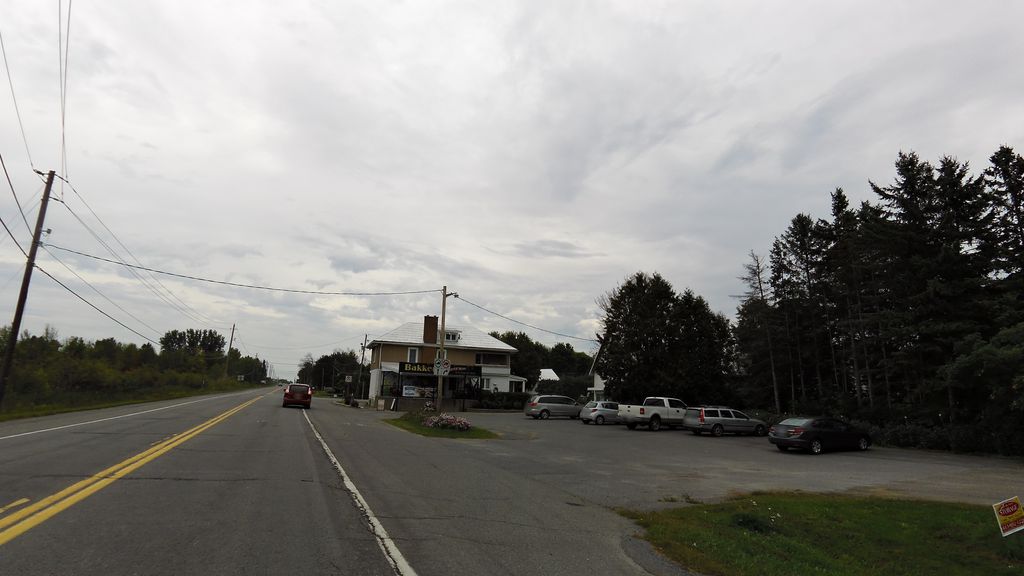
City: ottawa-gatineau